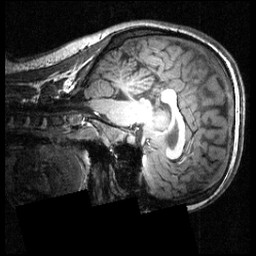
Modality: T1w
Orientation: sagittal
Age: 20
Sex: female
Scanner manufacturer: siemens
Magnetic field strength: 3.951 T
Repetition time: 1.5 s
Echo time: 0.00335 s